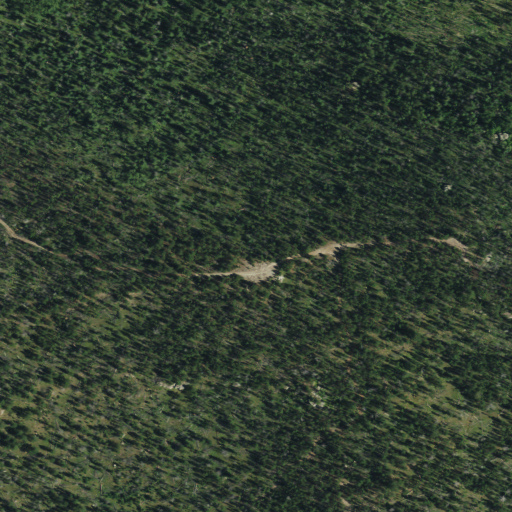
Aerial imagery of mountain in South Dakota named White Tail Peak containing only evergreen forest